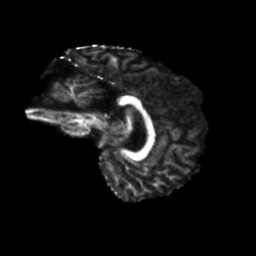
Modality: FA
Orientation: sagittal
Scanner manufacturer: siemens
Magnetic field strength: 3 T
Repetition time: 4 s
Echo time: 0.0594 s